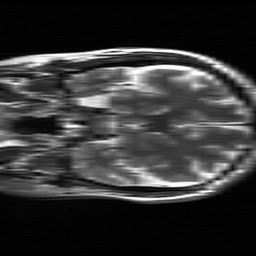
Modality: T2w
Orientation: coronal
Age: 30
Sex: female
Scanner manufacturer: ge
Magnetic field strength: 3 T
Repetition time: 5.192 s
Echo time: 0.1003 s